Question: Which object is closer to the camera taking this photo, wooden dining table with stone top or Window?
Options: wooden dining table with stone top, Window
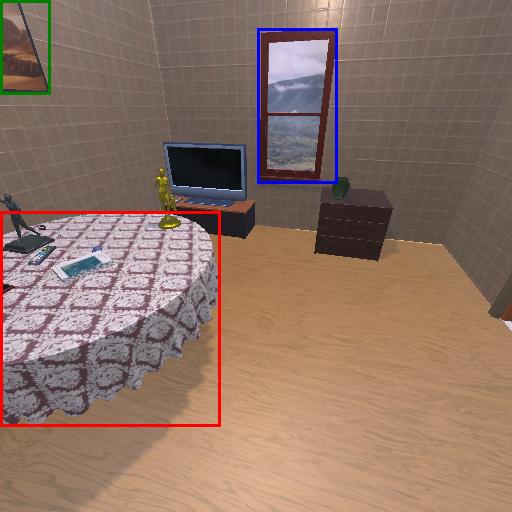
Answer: wooden dining table with stone top